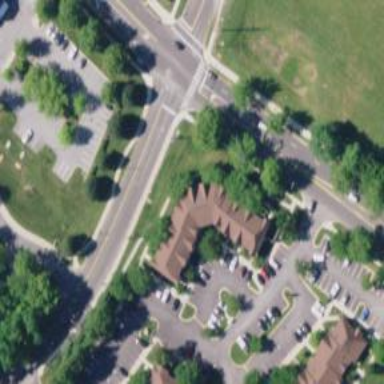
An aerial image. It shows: Healthcare clinic is depicted in the image.